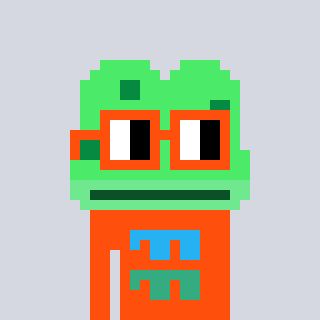
a pixel art character with square orange glasses, a frog-shaped head and a orange-colored body on a cool background